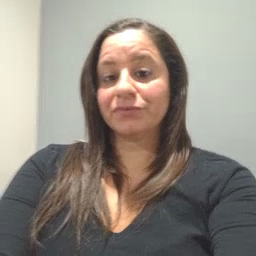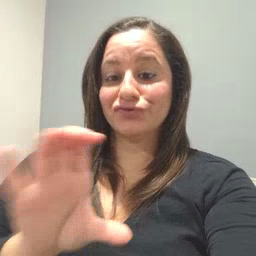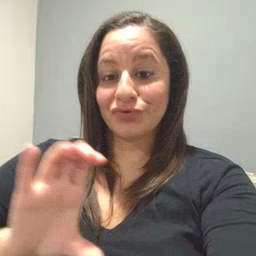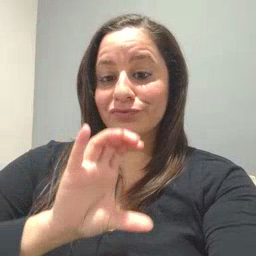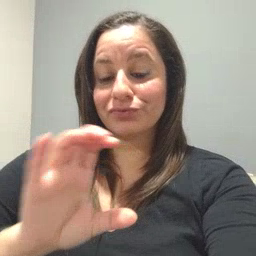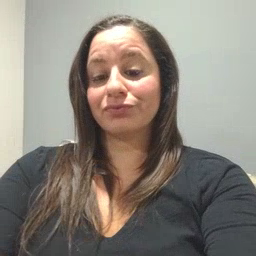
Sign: chocolate